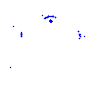
Particle: proton